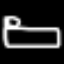
Label: bed